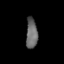
Tissue: lung
Cell type: T cells
Senescence score: 0.1819
Nuclear area (px): 344
Mean DAPI intensity: 103